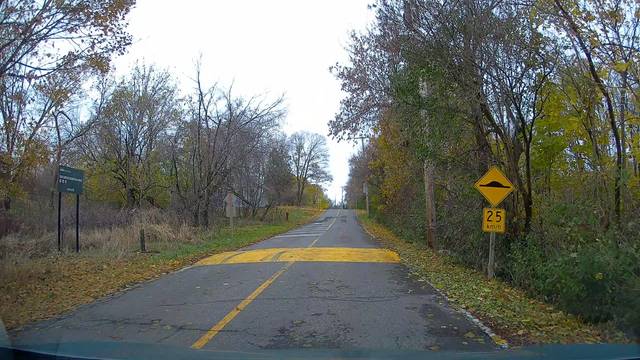
Region: Canada
Coordinates: 45.445, -73.954